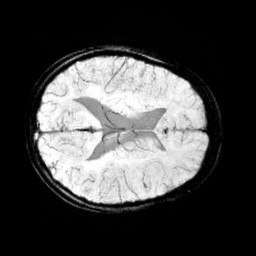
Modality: minIP
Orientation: axial
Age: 11
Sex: female
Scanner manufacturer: siemens
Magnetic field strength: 3 T
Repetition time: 0.027 s
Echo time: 0.02 s